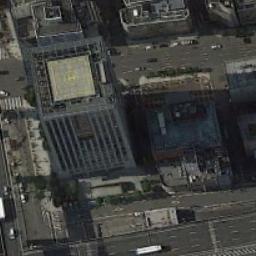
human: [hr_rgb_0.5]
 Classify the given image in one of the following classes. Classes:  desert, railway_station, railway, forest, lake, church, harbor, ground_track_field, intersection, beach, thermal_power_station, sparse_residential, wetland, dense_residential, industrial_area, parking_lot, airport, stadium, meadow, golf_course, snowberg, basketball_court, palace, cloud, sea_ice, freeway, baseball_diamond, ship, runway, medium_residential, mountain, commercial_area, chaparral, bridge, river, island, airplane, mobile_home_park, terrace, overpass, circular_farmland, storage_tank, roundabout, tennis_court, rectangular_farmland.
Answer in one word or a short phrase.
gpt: commercial_area